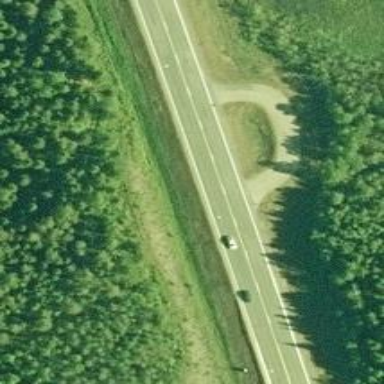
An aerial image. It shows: Asphalt motorway of trunk classification.